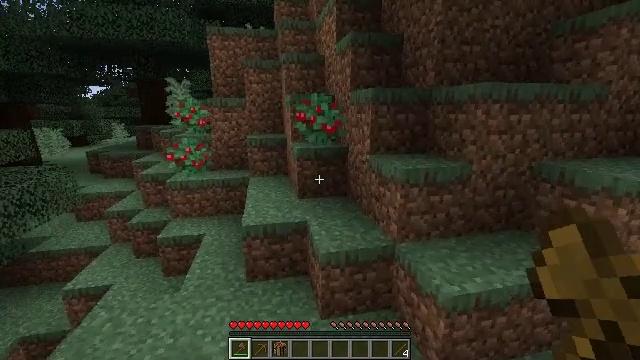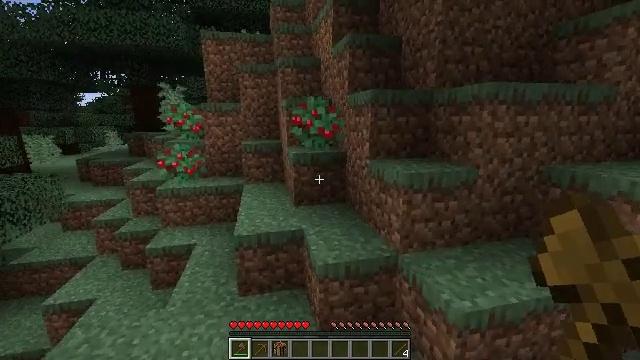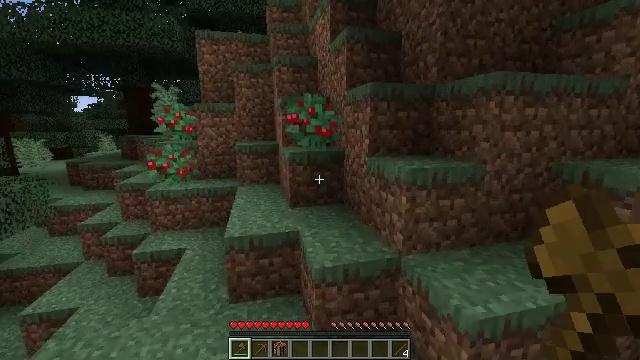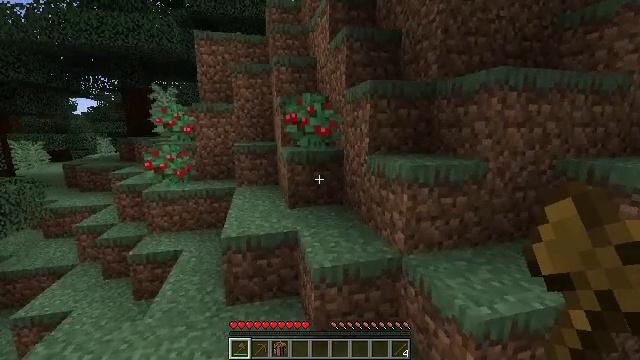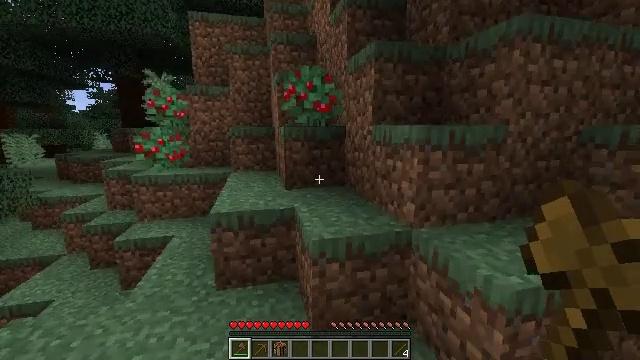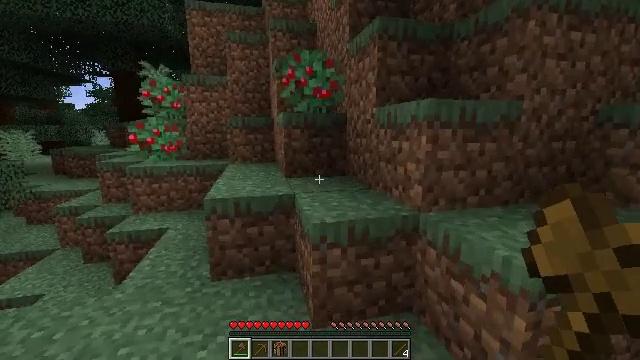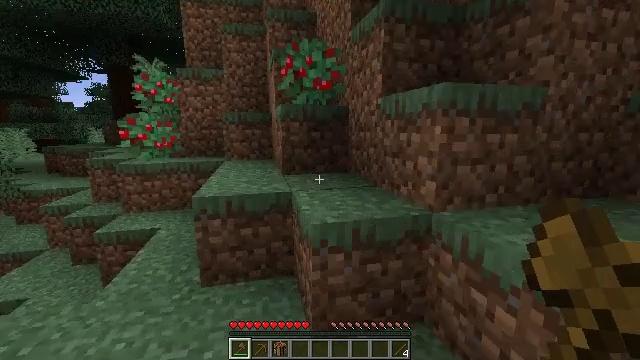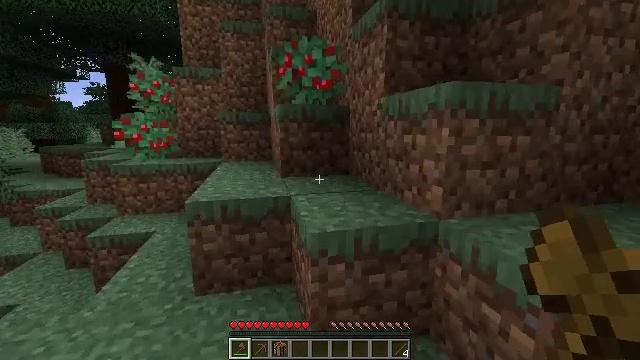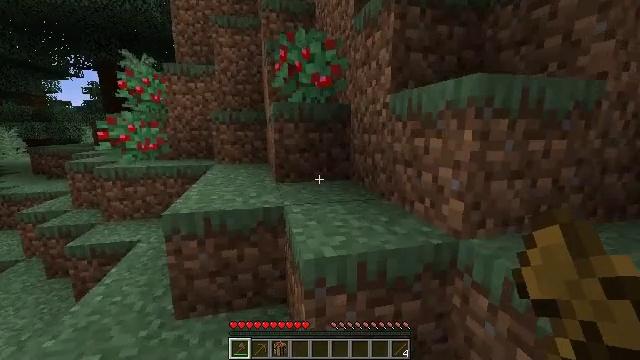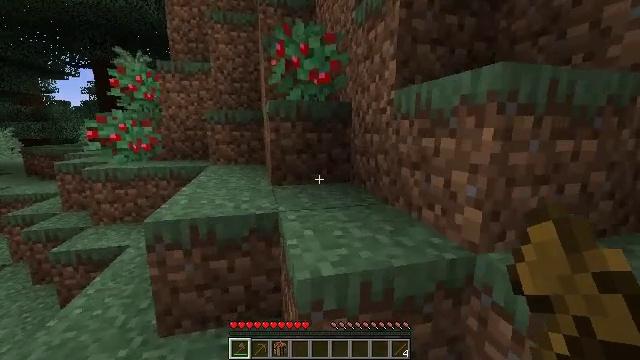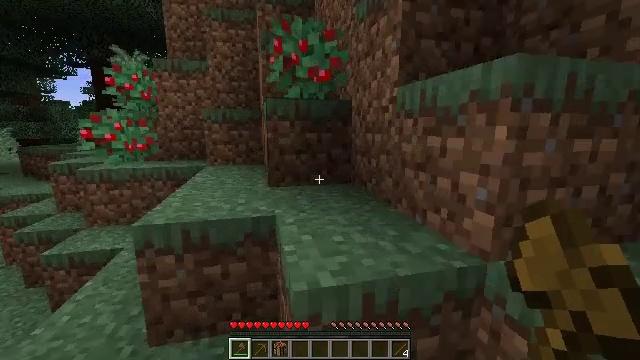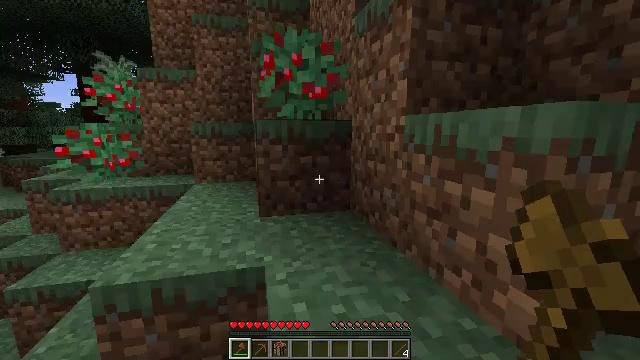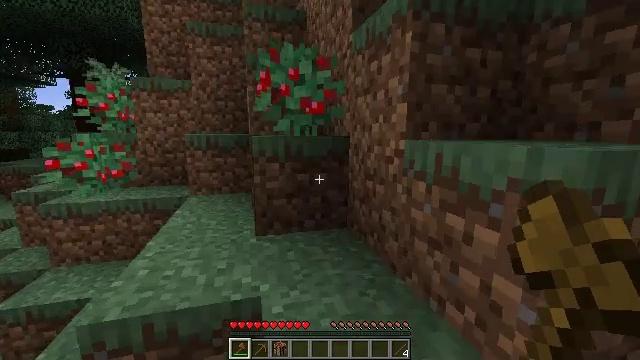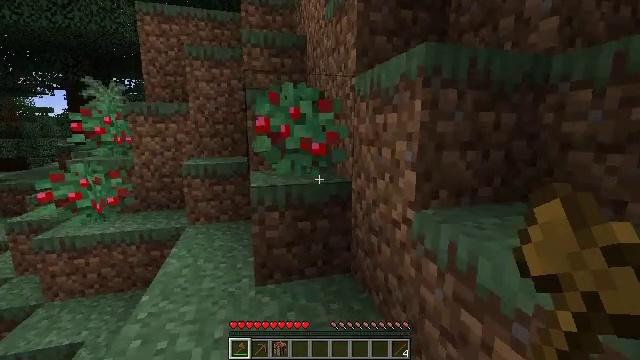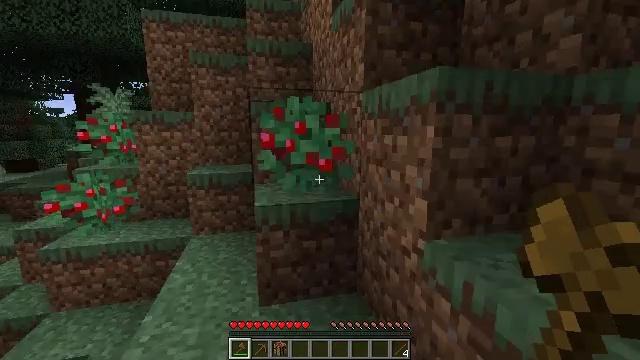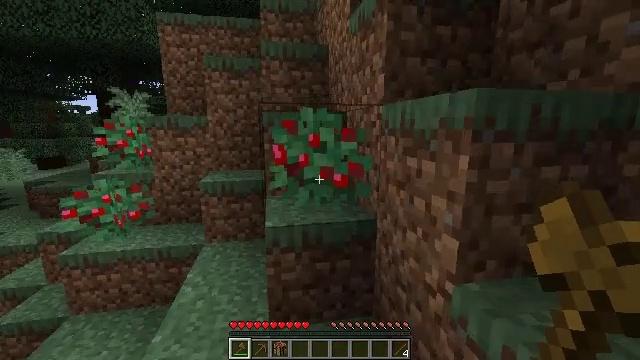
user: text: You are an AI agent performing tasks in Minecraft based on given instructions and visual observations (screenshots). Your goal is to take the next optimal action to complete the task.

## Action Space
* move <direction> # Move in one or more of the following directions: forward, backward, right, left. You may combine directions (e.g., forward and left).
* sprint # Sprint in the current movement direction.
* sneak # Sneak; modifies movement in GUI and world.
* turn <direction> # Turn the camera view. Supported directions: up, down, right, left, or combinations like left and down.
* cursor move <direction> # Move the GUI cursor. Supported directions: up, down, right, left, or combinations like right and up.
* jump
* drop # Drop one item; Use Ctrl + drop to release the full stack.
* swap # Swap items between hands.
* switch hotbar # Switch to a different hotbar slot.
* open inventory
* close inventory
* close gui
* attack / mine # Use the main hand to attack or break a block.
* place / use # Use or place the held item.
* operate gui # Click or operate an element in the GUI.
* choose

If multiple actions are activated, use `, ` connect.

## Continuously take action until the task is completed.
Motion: motion action
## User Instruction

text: Gather materials from the sweet berry bush.
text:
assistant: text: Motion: move forward, turn up
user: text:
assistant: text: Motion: move forward, turn up
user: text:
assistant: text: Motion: move forward
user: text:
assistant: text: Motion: move forward
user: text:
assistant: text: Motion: move forward
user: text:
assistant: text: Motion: move forward
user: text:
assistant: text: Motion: move forward
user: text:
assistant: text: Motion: move forward
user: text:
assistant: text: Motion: move forward
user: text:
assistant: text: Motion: move forward
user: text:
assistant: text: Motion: move forward, jump
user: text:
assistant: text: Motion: move forward, jump
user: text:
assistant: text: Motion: move forward, jump
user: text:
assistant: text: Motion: move forward, turn left
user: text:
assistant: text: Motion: move forward, turn left and down
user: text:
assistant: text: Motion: move forward and move right, turn left and down
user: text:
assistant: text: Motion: move forward and move right, turn left
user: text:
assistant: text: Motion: move forward and move right
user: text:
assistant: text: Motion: no_op
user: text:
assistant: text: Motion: turn left and up
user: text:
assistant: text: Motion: no_op
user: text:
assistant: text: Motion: turn up, attack / mine
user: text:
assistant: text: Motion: attack / mine
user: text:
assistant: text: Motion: attack / mine
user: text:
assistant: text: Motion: no_op
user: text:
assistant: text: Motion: no_op
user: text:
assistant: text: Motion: no_op
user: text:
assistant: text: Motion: no_op
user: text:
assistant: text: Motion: no_op
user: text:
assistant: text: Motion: move forward